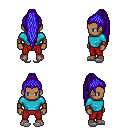
a pixel art fantasy rpg character, male body template, human, dark skin, teal long-sleeve shirt, red pants, blue extra-long topknot hairstyle, leather bracers, white slippers, four views (front, back, left, right), 2x2 character sprite sheet, small pixel art, hard edges, no anti-aliasing